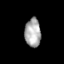
Tissue: skin
Cell type: Epithelial cells
Senescence score: 0.8444
Nuclear area (px): 449
Mean DAPI intensity: 171.158